六年级 · 逻辑题
 写出 $A 、 B 、 C 、 D 、 E 、 F$ 点表示的数.

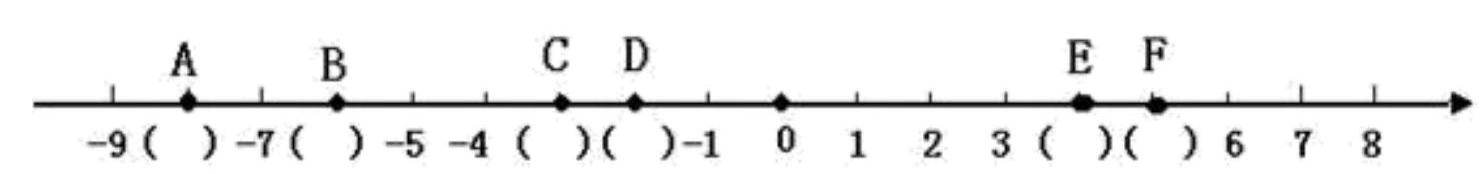
答案: - 8, -6, -3, -2, 4, 5, .